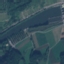
Label: River